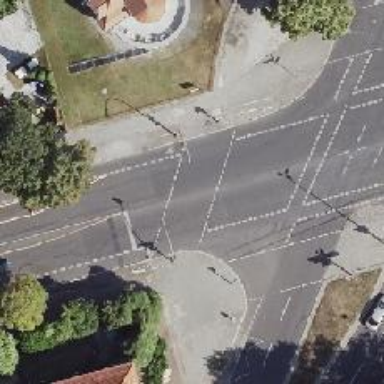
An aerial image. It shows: Asphalt footway with marked crossing equipped with traffic signals.